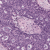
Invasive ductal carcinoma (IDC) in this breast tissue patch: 0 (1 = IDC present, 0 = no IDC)